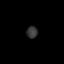
Tissue: skin
Cell type: Fibroblasts
Senescence score: 0.7006
Nuclear area (px): 127
Mean DAPI intensity: 54.331